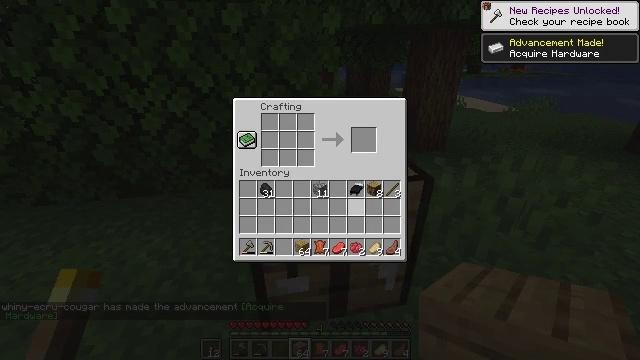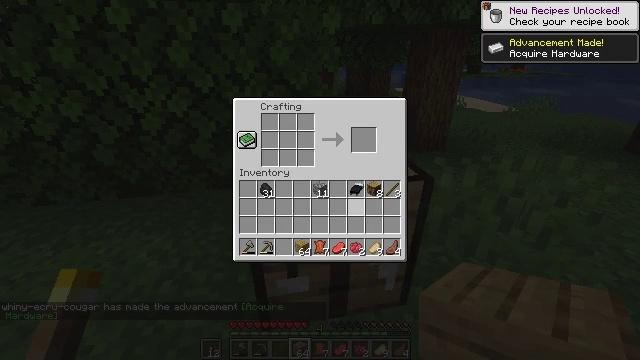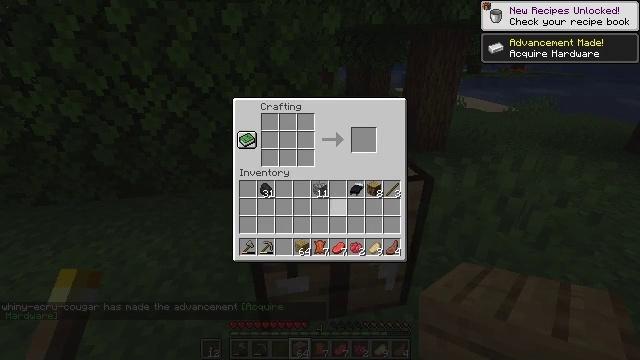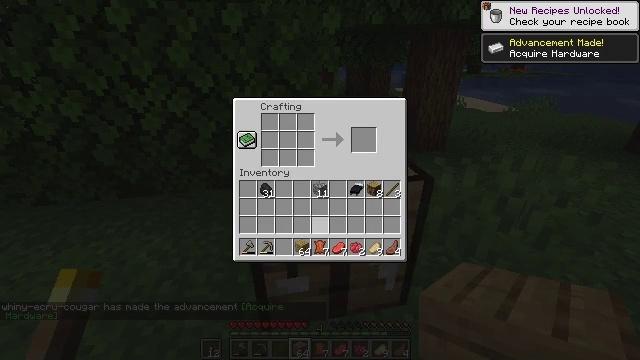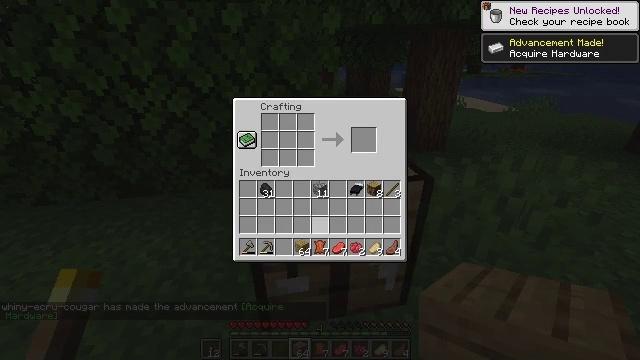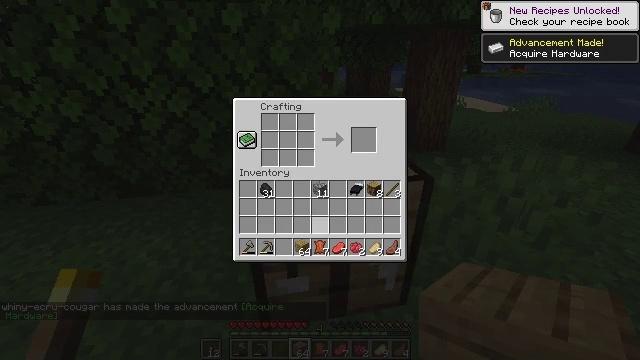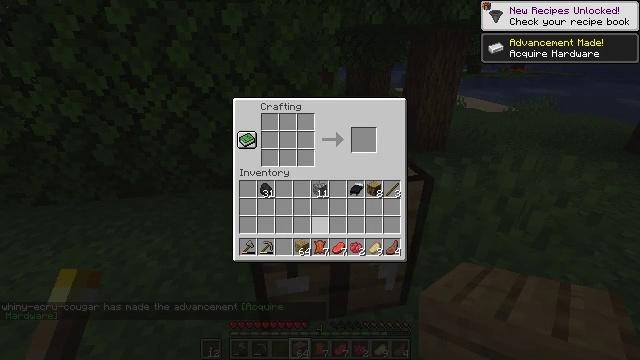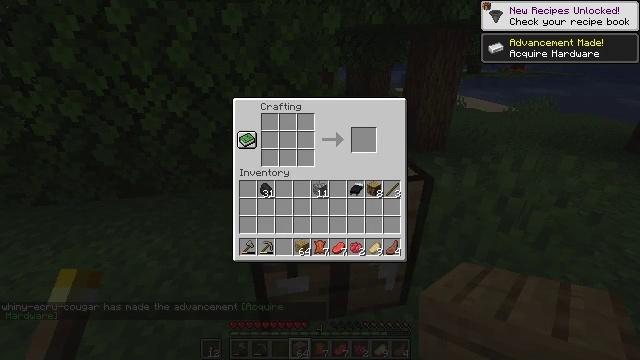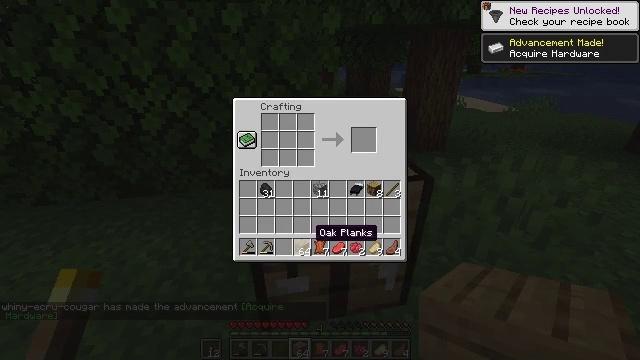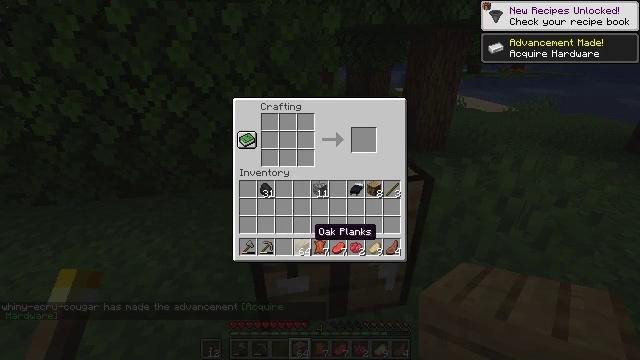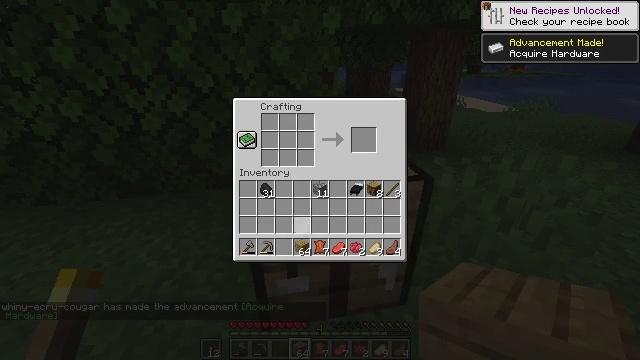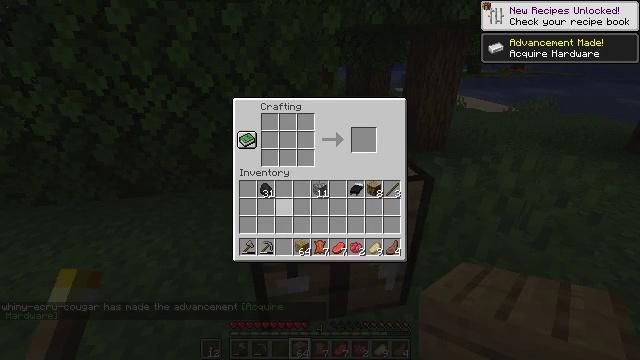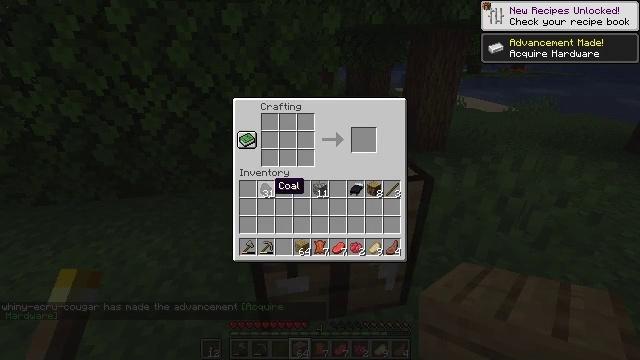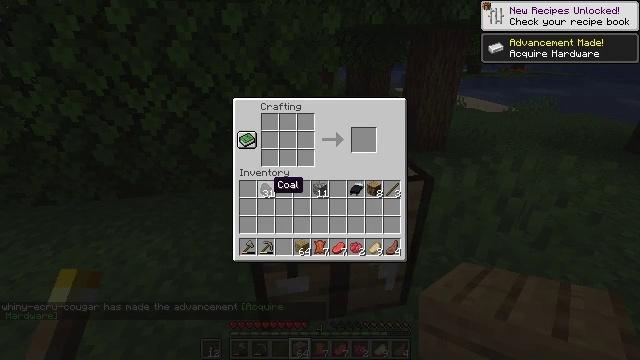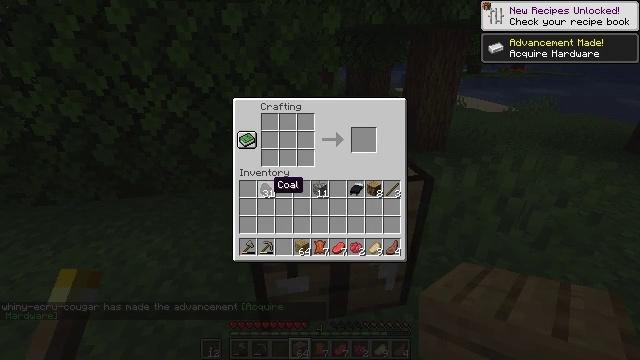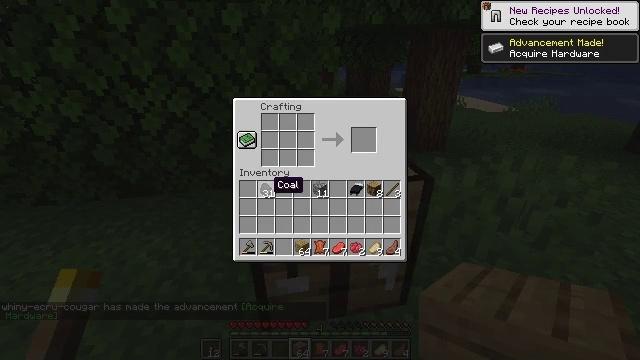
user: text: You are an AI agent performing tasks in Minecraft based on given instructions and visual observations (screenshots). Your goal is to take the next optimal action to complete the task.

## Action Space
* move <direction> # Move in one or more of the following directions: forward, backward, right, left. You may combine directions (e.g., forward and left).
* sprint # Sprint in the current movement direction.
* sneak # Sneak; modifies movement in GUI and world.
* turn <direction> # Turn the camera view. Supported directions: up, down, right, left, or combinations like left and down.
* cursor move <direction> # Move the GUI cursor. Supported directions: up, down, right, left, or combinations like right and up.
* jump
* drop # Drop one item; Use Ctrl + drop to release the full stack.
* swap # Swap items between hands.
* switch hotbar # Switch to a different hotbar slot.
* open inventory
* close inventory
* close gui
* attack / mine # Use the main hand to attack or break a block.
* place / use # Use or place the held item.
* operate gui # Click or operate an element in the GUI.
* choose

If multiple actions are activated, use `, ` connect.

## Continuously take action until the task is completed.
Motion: motion action
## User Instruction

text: Prepare to craft a campfire with the required materials.
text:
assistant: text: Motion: no_op
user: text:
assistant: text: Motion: cursor move left and down
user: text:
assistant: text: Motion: cursor move left and down
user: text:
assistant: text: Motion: cursor move left and down
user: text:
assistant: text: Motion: no_op
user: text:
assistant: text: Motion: no_op
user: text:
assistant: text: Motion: no_op
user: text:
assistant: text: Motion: no_op
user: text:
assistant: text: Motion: no_op
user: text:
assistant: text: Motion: cursor move left and up
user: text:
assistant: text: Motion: cursor move left and up
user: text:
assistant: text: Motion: cursor move left and up
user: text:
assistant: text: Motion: no_op
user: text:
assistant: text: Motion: no_op
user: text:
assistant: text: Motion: no_op
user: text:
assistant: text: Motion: operate gui
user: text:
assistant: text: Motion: operate gui
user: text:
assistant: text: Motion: cursor move up
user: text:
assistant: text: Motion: cursor move up
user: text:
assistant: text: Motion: no_op
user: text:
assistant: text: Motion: cursor move up
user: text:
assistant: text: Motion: no_op
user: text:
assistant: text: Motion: no_op
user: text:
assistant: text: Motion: no_op
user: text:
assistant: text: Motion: operate gui
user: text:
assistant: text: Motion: operate gui
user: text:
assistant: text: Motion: operate gui
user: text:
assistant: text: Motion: no_op
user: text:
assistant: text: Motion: cursor move right
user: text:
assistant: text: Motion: cursor move right and down